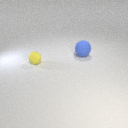
small yellow rubber sphere in front of large blue rubber sphere